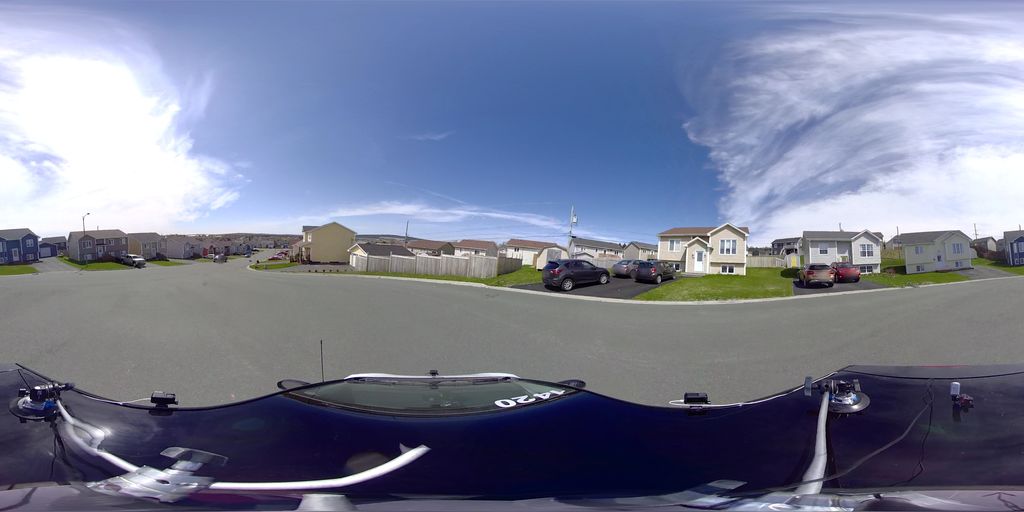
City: st_johns